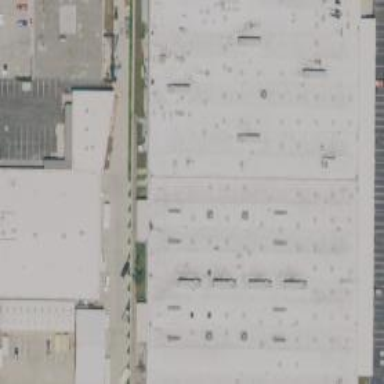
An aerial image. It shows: Warehouse building.